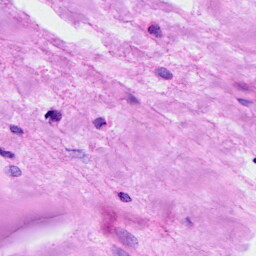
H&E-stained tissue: Breast